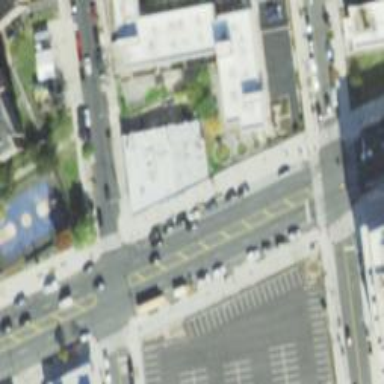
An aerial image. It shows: Secondary road with asphalt surface and separate sidewalk.